Question: I am trying to create triangle shaped pointer/border on a horizontal line.
Here is an example of what I am trying to achieve:

I tried manipulating the top border of a div, but everything I've done so far doesn't work at all.
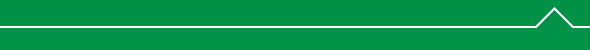
Answer: There are several ways to achieve that and it probably depends on your layout. One solution is to use a rotated element with borders on two sides.
'''
.triangle {
background: green;
border: 2px solid white;
border-width: 2px 2px 0 0;
transform: rotate(-45deg);
}
'''
'''
.box {
background: green;
width: 400px;
height: 80px;
position: relative;
}
.line {
height: 39px;
border-bottom: 2px solid white;
}
.triangle {
background: green;
border: 2px solid white;
border-width: 2px 2px 0 0;
transform: rotate(-45deg);
position: relative;
left: 300px;
top: 28px;
width: 20px;
height: 20px;
}
'''
'''
<div class="box">
<div class="line">
<div class="triangle">
</div>
</div>
</div>
'''